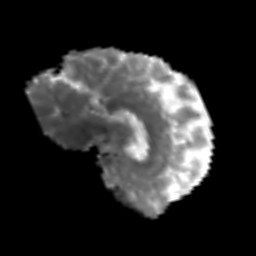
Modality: MD
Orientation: sagittal
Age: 63
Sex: male
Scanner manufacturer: siemens
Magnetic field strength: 3 T
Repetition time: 3.2 s
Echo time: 0.081 s